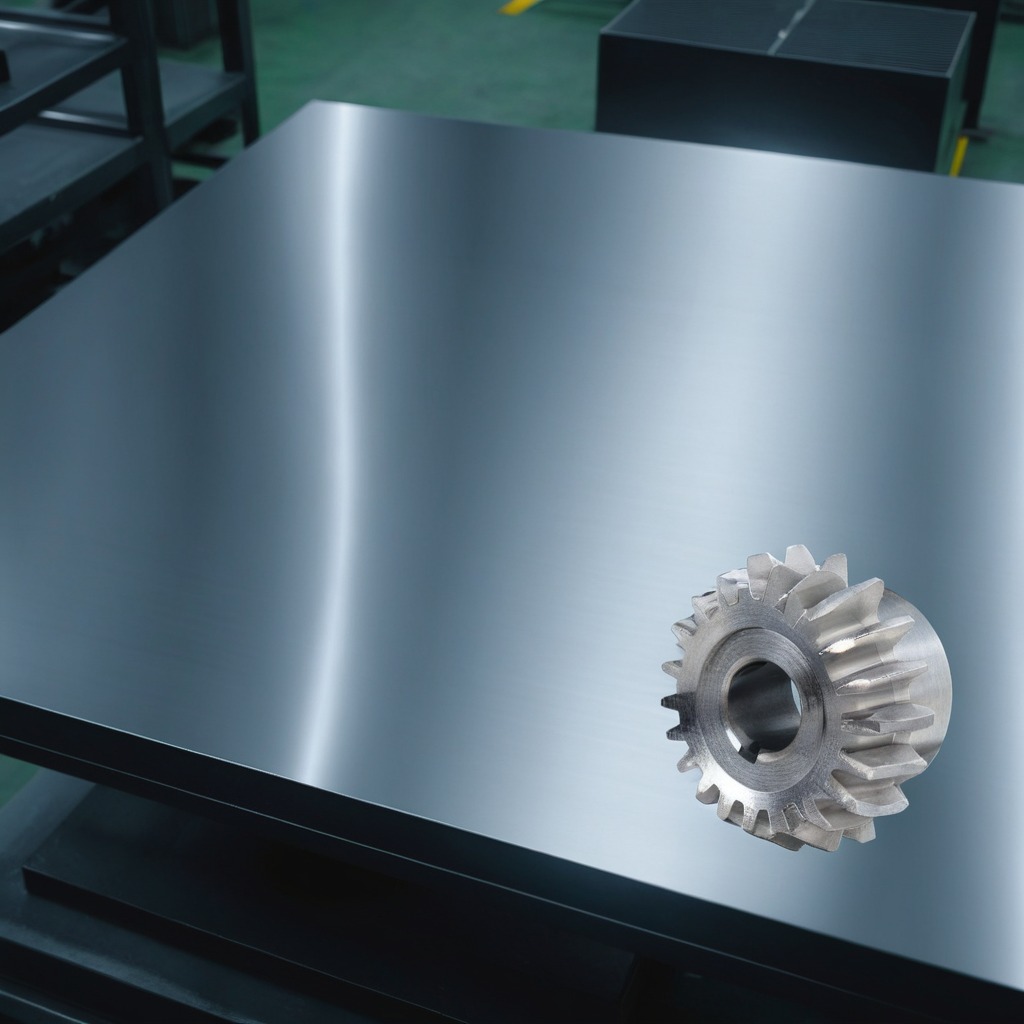
A steel gear with teeth lies on the metal table in a machine shop under fluorescent lights.